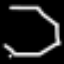
Label: octagon